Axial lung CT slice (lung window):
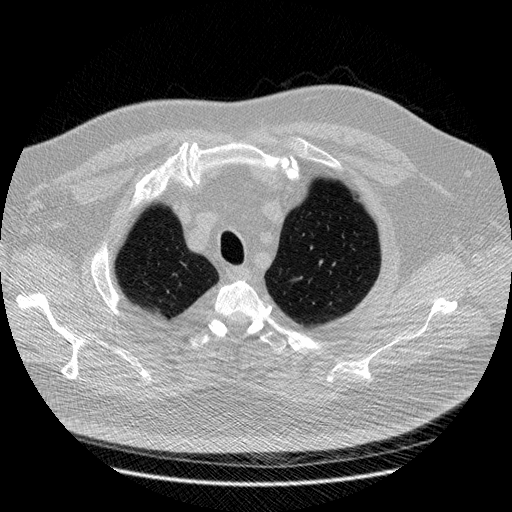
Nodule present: no